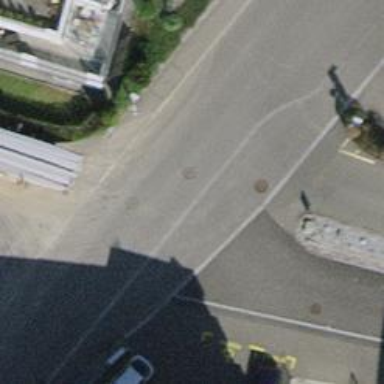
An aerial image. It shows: Footway made of paving stones.